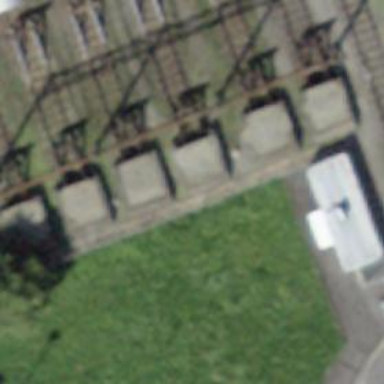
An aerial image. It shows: Railway buffer stop.